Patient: sex F, age 69
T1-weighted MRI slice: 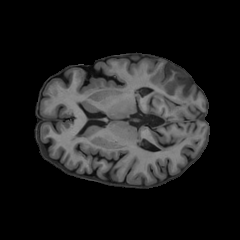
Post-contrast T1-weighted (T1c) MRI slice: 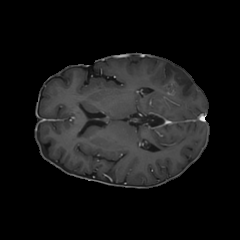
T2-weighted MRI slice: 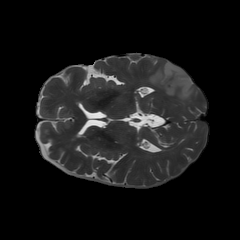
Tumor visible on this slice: yes
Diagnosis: Glioblastoma, IDH-wildtype
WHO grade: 4